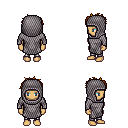
a pixel art fantasy rpg character, female body template, human, tanned skin, chain mail, metal pants, blonde bedhead hairstyle, chain hood, four views (front, back, left, right), 2x2 character sprite sheet, small pixel art, hard edges, no anti-aliasing